Field crop: tomato
Growth stage: 2
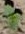
Species: solanum